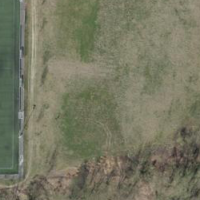
EUNIS habitat code: 55
Species observed at this site:
Cichorium intybus